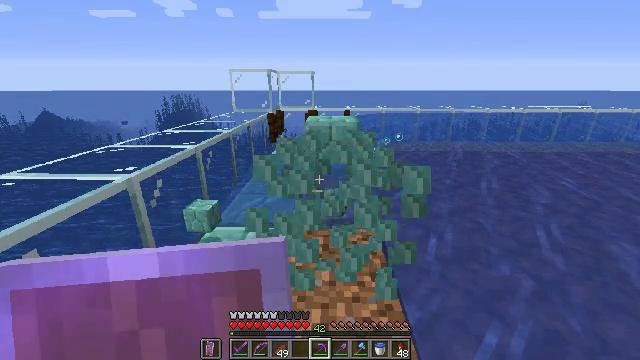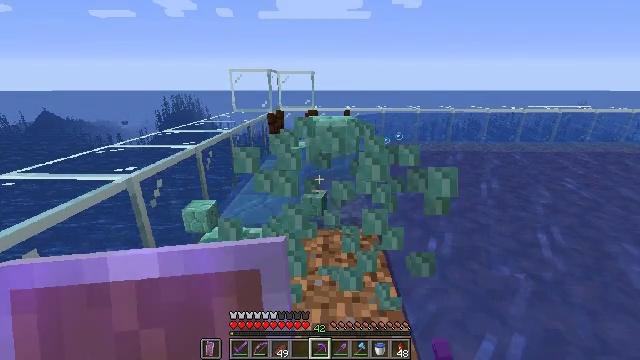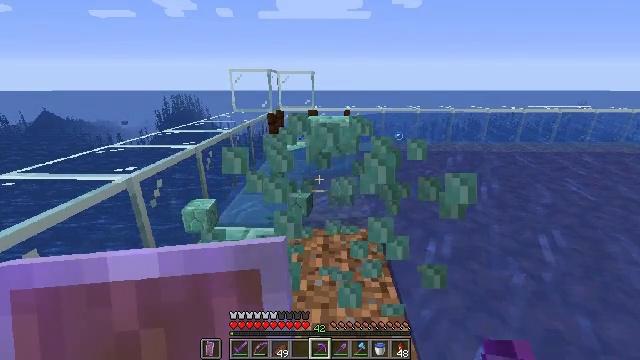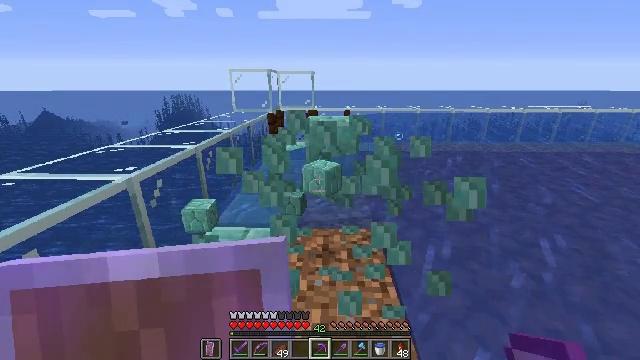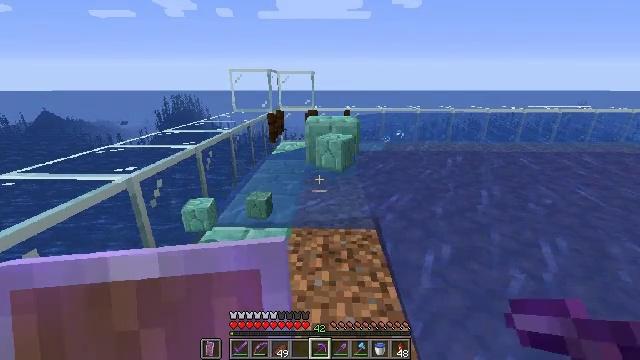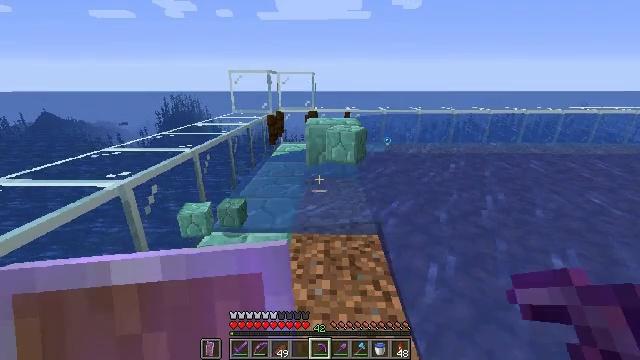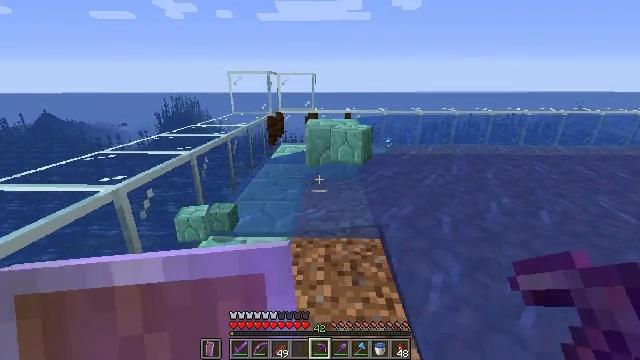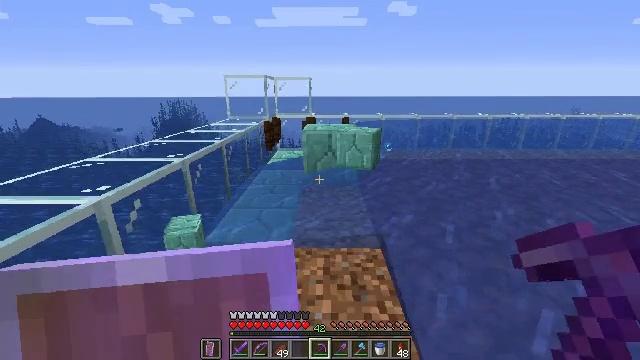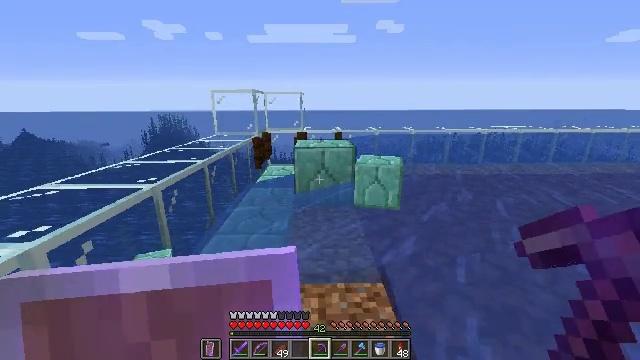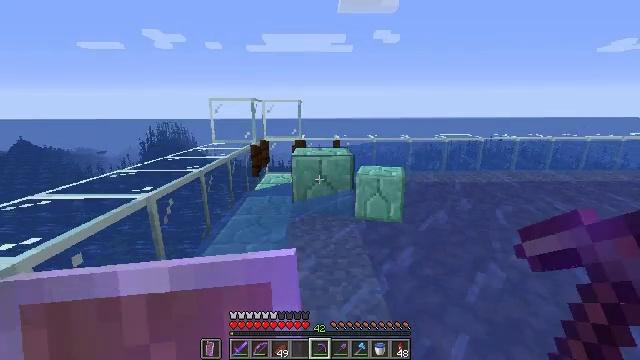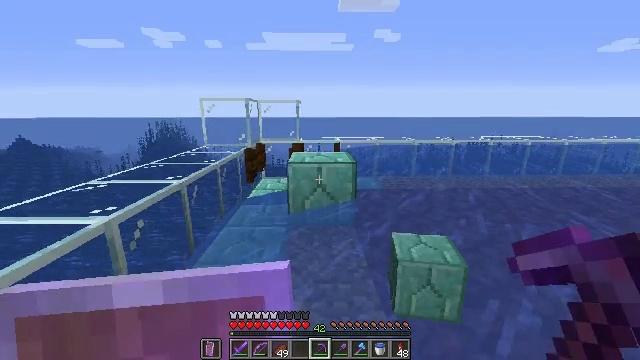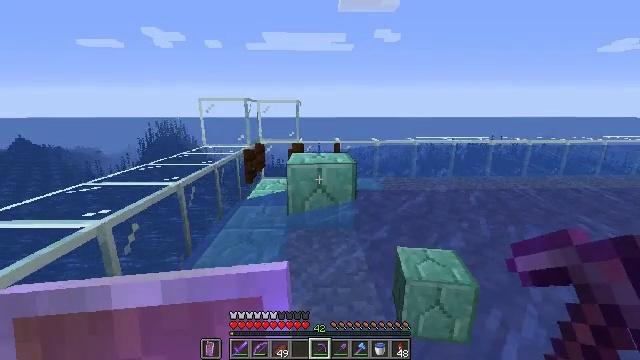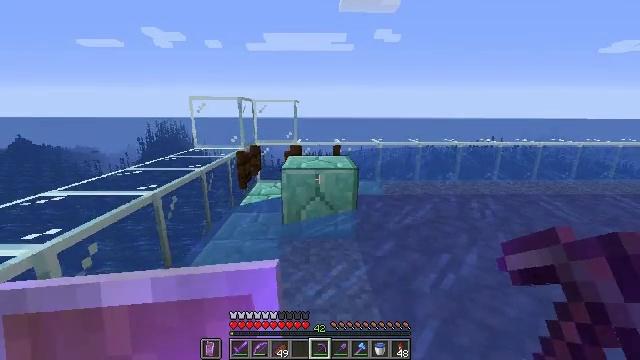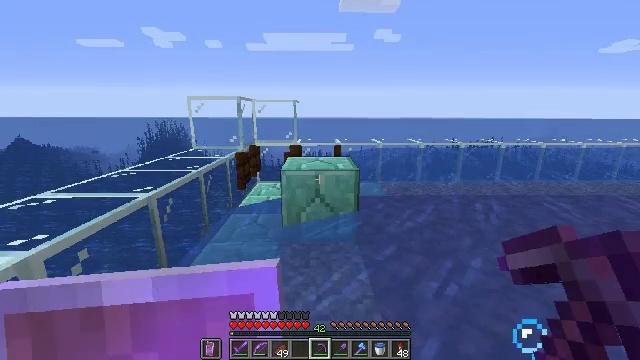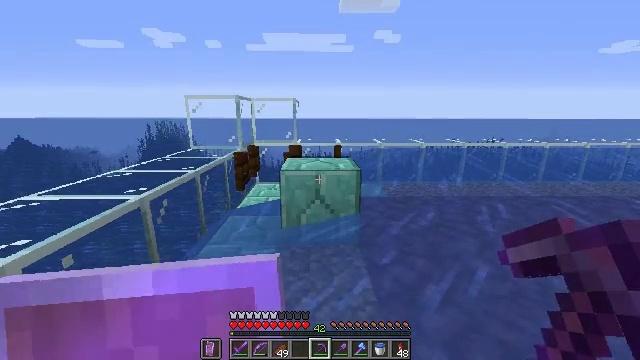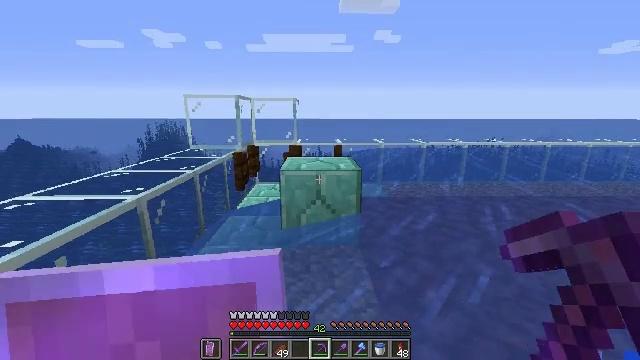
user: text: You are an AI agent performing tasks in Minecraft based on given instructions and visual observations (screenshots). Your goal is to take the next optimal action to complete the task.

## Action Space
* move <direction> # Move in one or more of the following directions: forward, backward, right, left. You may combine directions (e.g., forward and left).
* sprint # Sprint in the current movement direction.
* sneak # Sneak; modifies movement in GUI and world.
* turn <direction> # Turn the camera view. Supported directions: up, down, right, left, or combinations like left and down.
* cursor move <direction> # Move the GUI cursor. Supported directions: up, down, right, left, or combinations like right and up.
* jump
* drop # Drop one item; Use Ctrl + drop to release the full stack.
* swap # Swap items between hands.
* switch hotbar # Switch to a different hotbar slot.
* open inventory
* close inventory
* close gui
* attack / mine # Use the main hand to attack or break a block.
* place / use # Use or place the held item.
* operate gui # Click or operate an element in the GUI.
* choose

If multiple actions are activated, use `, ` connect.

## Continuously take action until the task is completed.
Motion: motion action
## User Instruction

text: Collect prismarine bricks.
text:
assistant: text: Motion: no_op
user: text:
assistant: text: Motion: no_op
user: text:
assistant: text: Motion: no_op
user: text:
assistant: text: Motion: no_op
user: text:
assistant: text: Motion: move forward
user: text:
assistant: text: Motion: move forward
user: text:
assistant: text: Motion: move forward
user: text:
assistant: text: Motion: move forward, turn right and up
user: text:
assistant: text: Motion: move forward, turn up
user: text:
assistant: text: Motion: move forward
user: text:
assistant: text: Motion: move forward
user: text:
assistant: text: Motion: move forward
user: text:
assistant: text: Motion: no_op
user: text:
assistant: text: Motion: no_op
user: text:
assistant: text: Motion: no_op
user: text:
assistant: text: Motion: no_op
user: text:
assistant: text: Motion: attack / mine
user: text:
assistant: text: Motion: attack / mine
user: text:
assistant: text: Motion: attack / mine
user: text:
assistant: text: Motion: attack / mine
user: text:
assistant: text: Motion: attack / mine
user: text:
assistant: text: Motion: attack / mine
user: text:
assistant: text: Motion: attack / mine
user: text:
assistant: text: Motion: no_op
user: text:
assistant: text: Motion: no_op
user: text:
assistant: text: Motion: no_op
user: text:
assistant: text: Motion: no_op
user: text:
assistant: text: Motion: attack / mine
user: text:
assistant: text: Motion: attack / mine
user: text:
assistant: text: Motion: attack / mine